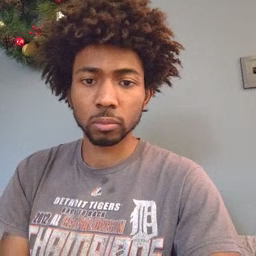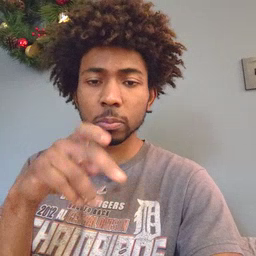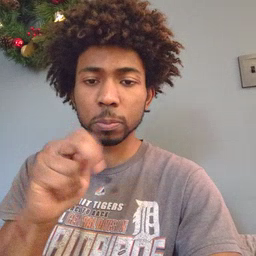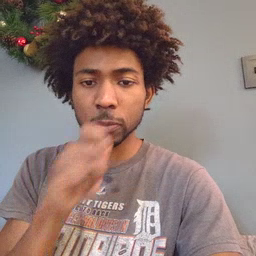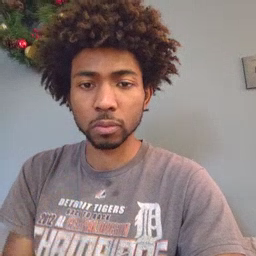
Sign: pen